Current action and preconditions to check: path_clear

Your task: For each precondition in the list above, predict whether it will hold at this action.

Consider the current scene as observed from the mobile robot's camera, and analyze the predicted future states of all dynamic agents (e.g., people, animals, vehicles, or any moving entities) within the NEXT SECOND.

IMPORTANT: Only answer "very likely" if you are absolutely certain—based on strong, clear evidence—that a dynamic agent will violate the precondition in the predicted future state. Do NOT answer "very likely" for unlikely, ambiguous, or low-probability risks.

Ask yourself for each precondition: Is there a high probability, with clear and convincing evidence, that the predicted future states of any dynamic agent will interfere with the predicted future state of the currently executing action within the NEXT SECOND, causing that precondition to fail?

Assess the risk level based on these predictions. Use "likely" or "very likely" if motions create a clear risk of interference.

Use "neutral" or "improbable" if agents are nearby but their predicted paths are clearly diverging or non-conflicting.

Failure Risk Categories: "very improbable", "improbable", "neutral", "likely", "very likely"

Answer Format: Output ONLY the probability_of_failure value from these categories: "very improbable", "improbable", "neutral", "likely", "very likely"

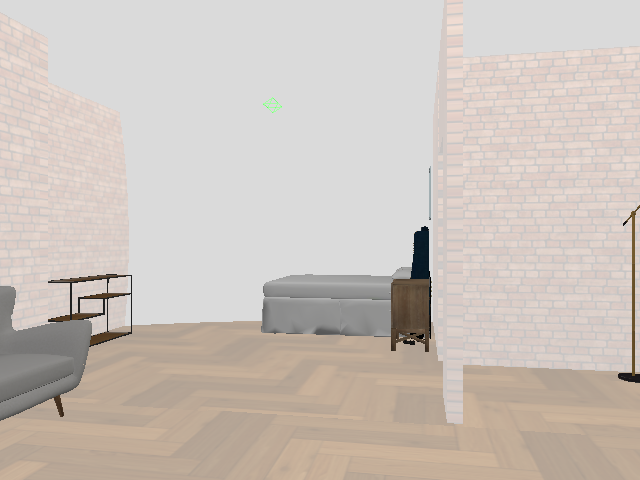

Answer: very improbable